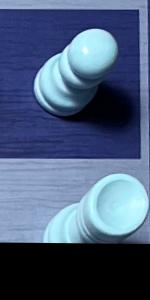
Label: Rook_White